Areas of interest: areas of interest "Commercial service"
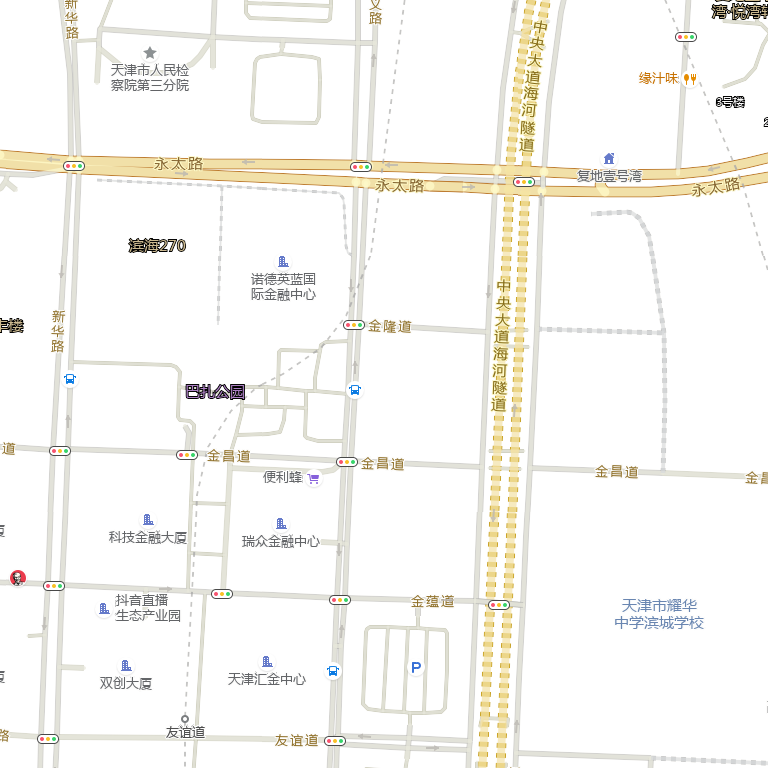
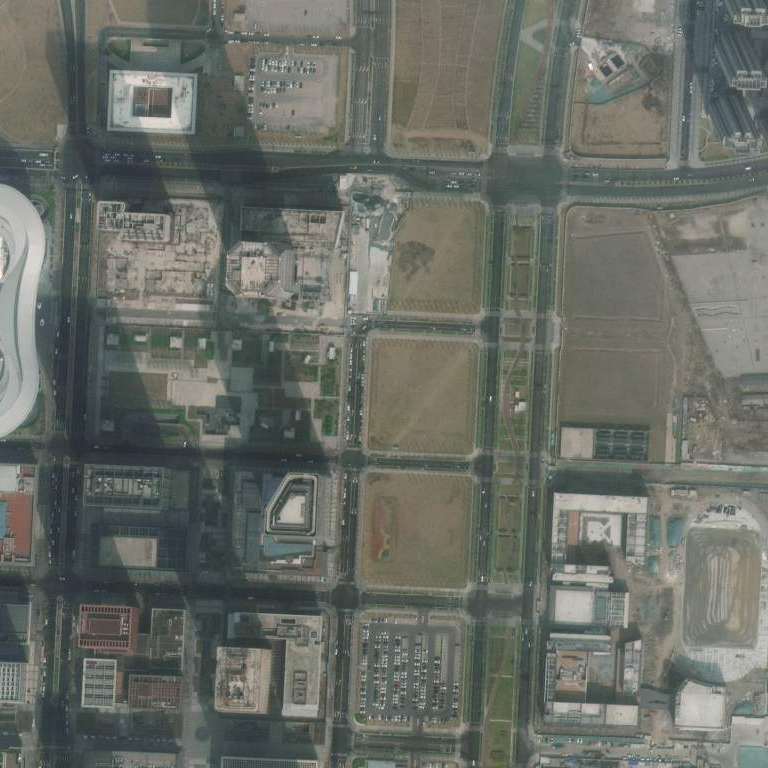